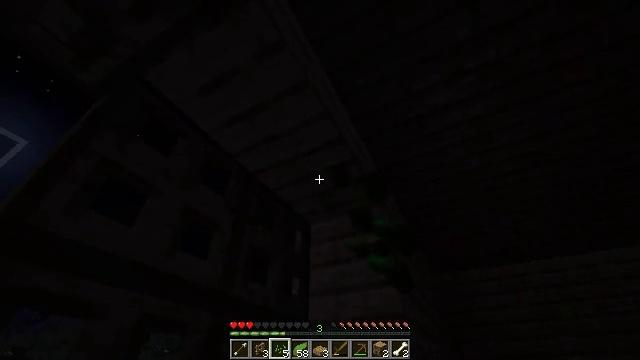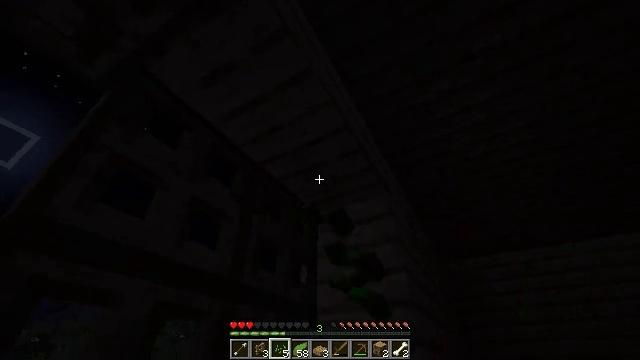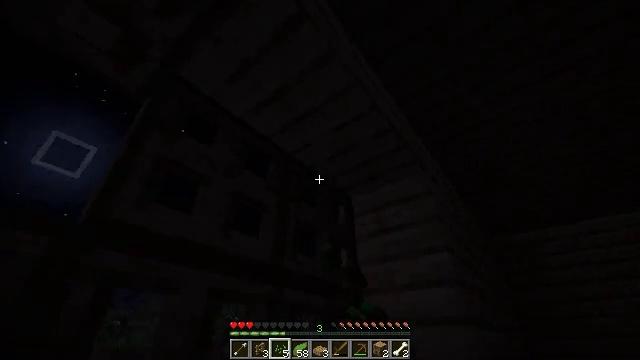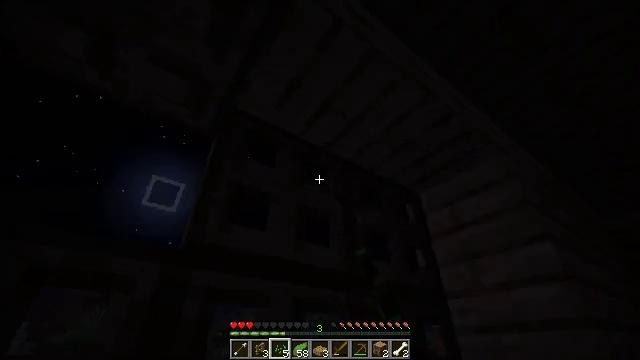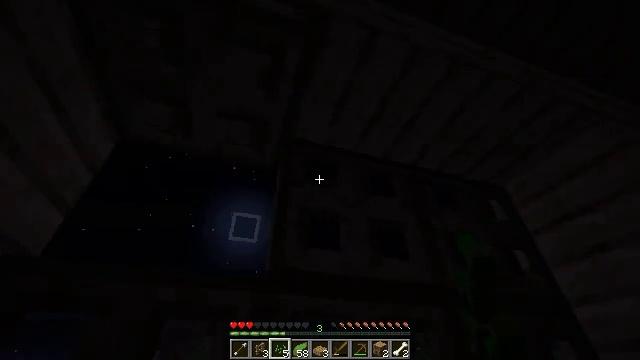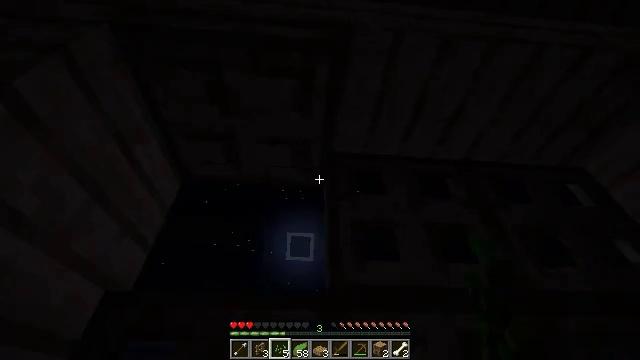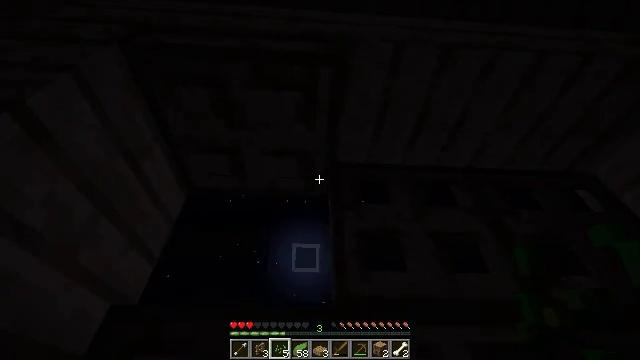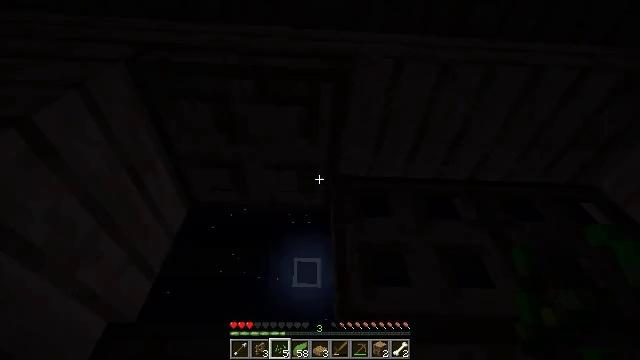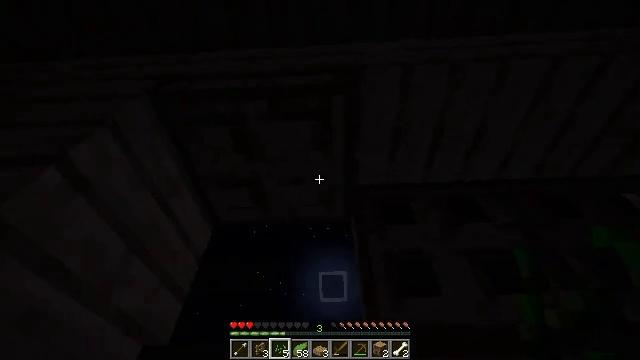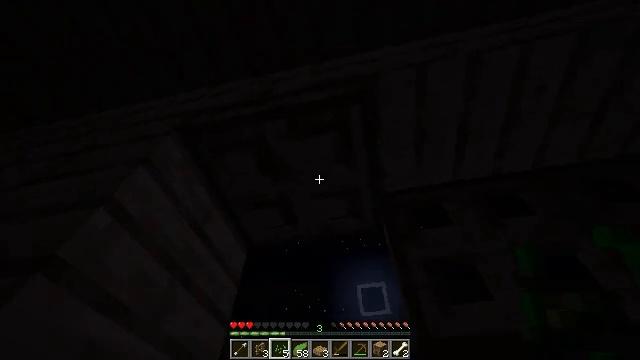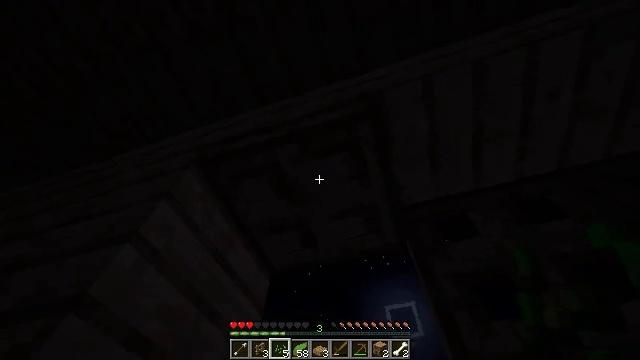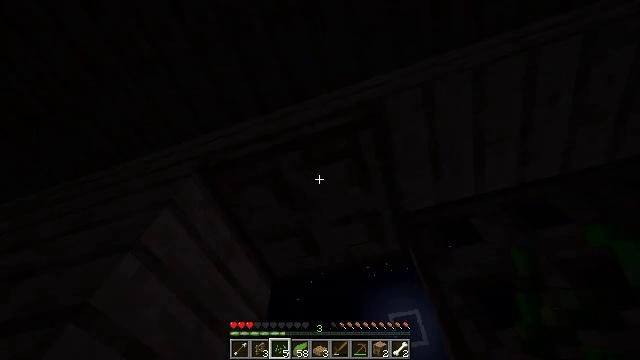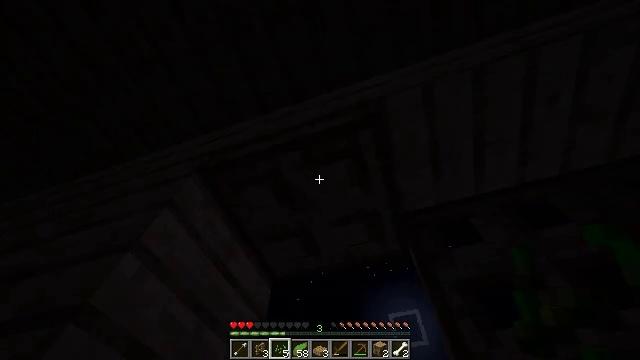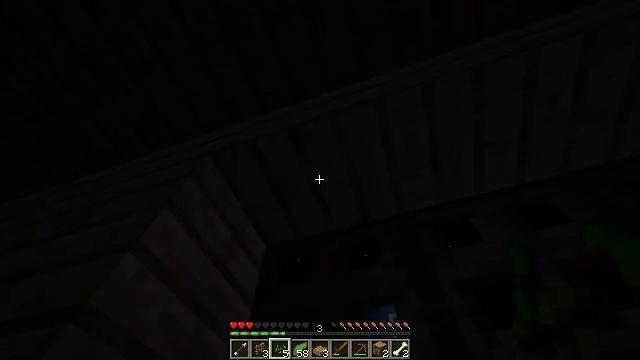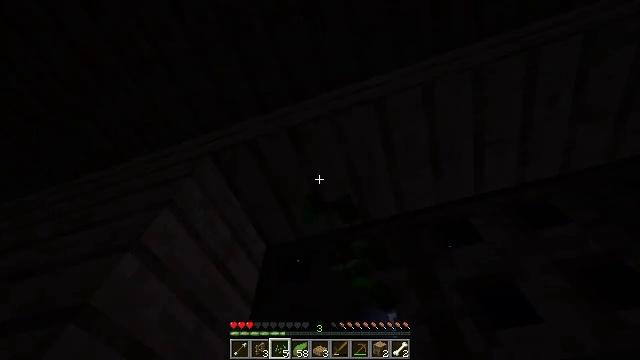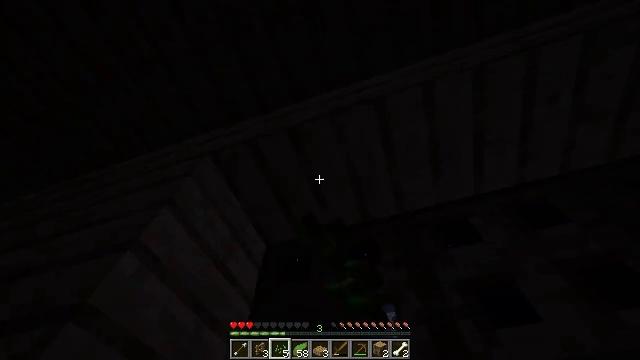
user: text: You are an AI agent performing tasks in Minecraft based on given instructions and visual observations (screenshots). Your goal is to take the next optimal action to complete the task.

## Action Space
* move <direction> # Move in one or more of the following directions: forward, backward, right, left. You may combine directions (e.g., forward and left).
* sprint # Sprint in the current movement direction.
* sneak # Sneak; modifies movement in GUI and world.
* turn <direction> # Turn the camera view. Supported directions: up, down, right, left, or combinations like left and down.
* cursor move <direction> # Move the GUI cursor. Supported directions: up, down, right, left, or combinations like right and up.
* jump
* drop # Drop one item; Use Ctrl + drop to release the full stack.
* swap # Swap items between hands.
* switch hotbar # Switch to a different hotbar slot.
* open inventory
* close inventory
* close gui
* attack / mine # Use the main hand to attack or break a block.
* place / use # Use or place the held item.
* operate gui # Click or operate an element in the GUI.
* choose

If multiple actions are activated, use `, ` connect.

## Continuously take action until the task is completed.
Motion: motion action
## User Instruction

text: Hunt the zombie.
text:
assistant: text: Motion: turn left and down, use / place
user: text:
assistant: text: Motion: turn left and down
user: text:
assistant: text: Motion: turn left and up
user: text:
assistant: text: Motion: turn left and up
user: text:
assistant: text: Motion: turn left and up
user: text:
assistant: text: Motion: turn left and up
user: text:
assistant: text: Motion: turn up
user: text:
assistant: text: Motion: turn left and up
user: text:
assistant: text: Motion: turn left and up
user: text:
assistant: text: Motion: turn left and up
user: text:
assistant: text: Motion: turn up
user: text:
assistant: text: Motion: no_op
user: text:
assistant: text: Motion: use / place
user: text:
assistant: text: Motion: use / place
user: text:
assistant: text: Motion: use / place
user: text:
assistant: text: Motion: turn right and down
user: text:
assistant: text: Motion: turn right and down
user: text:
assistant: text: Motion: turn right and down
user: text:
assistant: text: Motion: turn right and down
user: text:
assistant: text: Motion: turn right and down
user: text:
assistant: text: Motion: turn right and down
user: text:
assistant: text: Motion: no_op
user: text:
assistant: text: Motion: turn right
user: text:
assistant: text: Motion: turn right
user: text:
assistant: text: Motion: move forward, turn right
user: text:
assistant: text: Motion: move forward, turn right
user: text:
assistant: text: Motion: move forward, turn right and down
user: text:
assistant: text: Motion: move forward, turn right and down
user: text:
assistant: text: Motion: move forward, turn right and down
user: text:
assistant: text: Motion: move forward, turn right and down